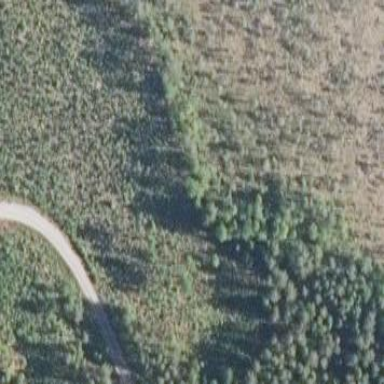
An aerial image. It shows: Clearcut man-made area surrounded by scrub vegetation.